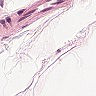
Metastatic tissue present: no